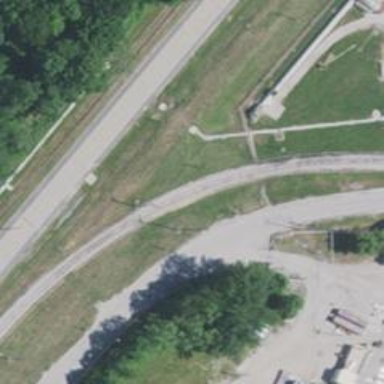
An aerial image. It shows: Rail spur service.